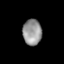
Tissue: lung
Cell type: Epithelial cells
Senescence score: 0.2191
Nuclear area (px): 480
Mean DAPI intensity: 148.204